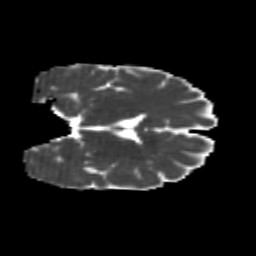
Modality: MD
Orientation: coronal
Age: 22
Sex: female
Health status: healthy
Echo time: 0.074 s